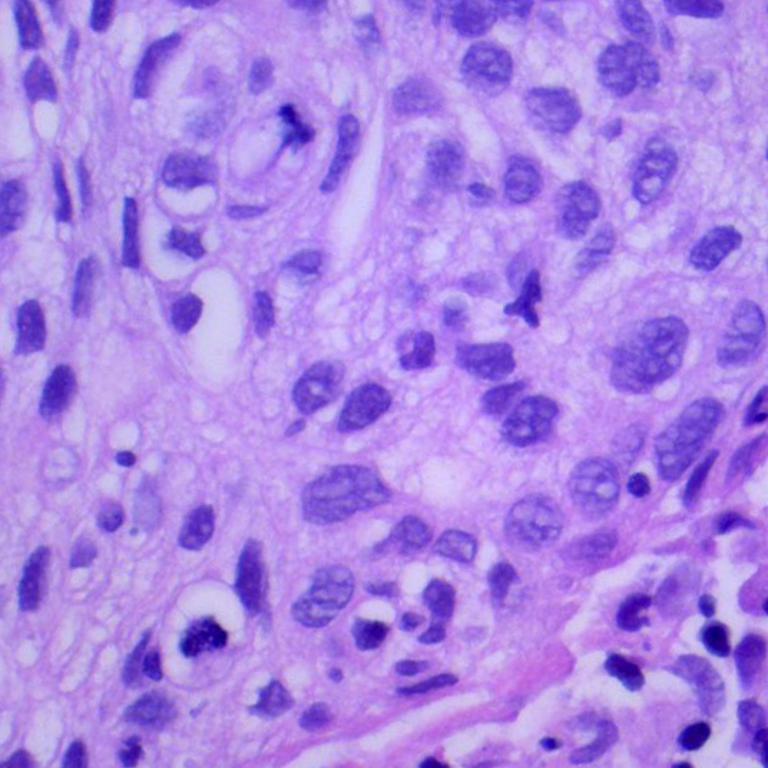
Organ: lung
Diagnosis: squamous carcinomas